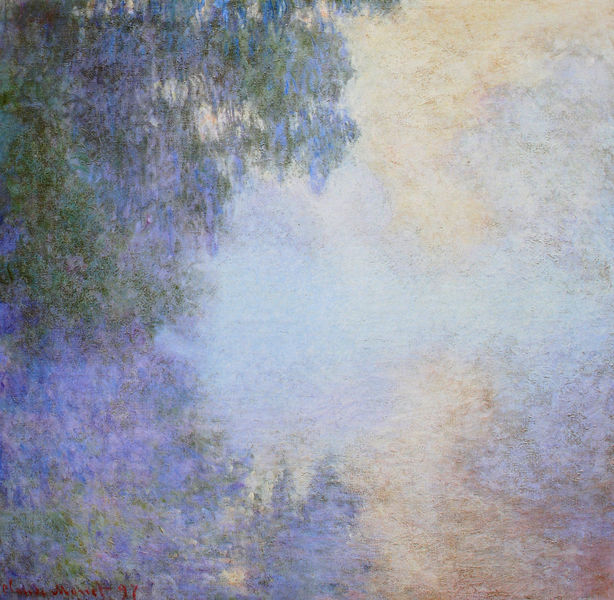
Titel: Morgen an der Seine in der Nähe von Giverny
Künstler: Claude Monet
Standort: Chicago
Institution: The Art Institute of Chicago
Schlagwörter: baum, blau, blätter, gemälde, himmel, laub, schatten, wasser, weiß, wolken, aquarell, bäume, cezanne, fluss, gelb, grün, impressionismus, landschaft, ocker, see, teich, äste, frankreich, grau, hell, licht, orange, schwarz, blick, rot, beige, malerei, signatur, spiegel, öl, ast, birke, morgen, spiegelung, weide, gewässer, sonne, boden, pflanzen, rosa, sanft, schön, zart, garten, schrift, ansicht, pointilismus, abstrakt, dunst, farbe, lila, nebel, tag, violett, linien, französisch, impressionistisch, monet, manet, spiegeln, stimmung, striche, impression, tupfen, weß, verschwommen, verwischt, sicht, gaugin, claude, claude monet, seurat, signac, leicht, balu, schemen, mischung, ineinander, blendung, verwaschen, colbert, himmel#wolken, monee, epxressionismus